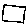
Label: square